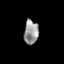
Tissue: prostate
Cell type: Myeloid cells
Senescence score: 0.3524
Nuclear area (px): 341
Mean DAPI intensity: 151.141